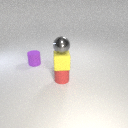
small yellow rubber cube below small gray metal sphere